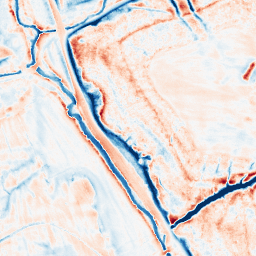
Category: edge_preserving
Decomposition family: anisotropic_diffusion
Decomposition parameters: iterations: 50
kappa: 100
gamma: 0.2
Upsampling method: bicubic_3x
Upsampling parameters: scale: 3
Upsampling scale: 3